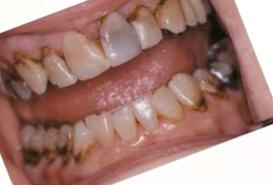
Condition: Tooth Discoloration